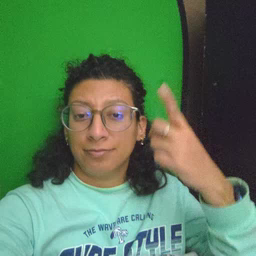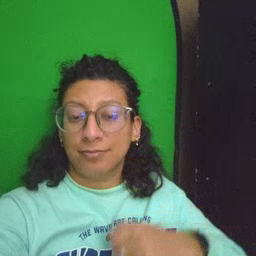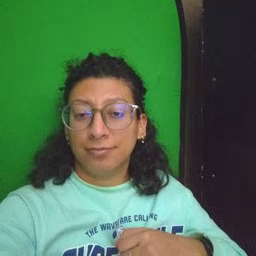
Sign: like